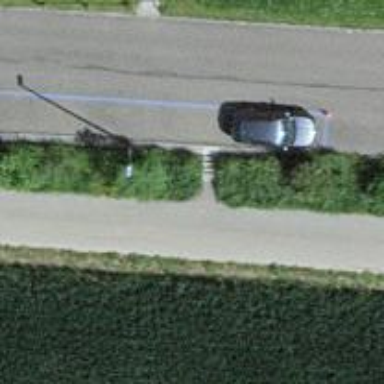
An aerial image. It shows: Set of steps on the road.